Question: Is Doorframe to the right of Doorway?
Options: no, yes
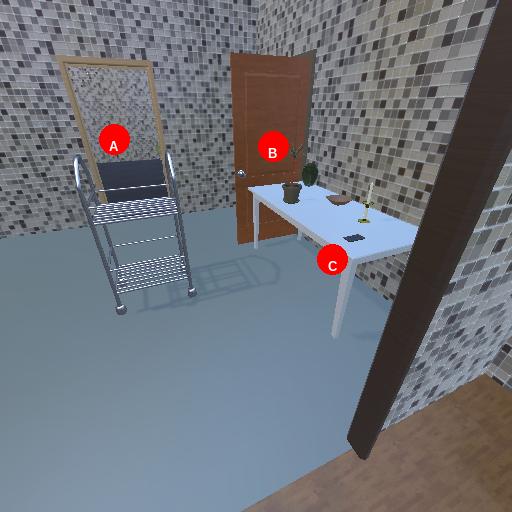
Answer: no